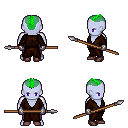
a pixel art fantasy rpg character, male body template, dark elf, purple skin, brown robe, magenta pants, green short mohawk hairstyle, metal gloves, maroon shoes, spear, four views (front, back, left, right), 2x2 character sprite sheet, small pixel art, hard edges, no anti-aliasing